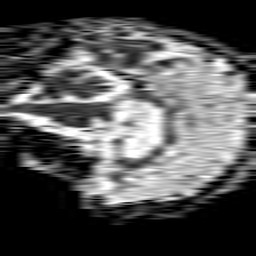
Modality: ADC
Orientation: sagittal
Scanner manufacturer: philips
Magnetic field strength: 1.5 T
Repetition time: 4.6 s
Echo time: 0.08631 s